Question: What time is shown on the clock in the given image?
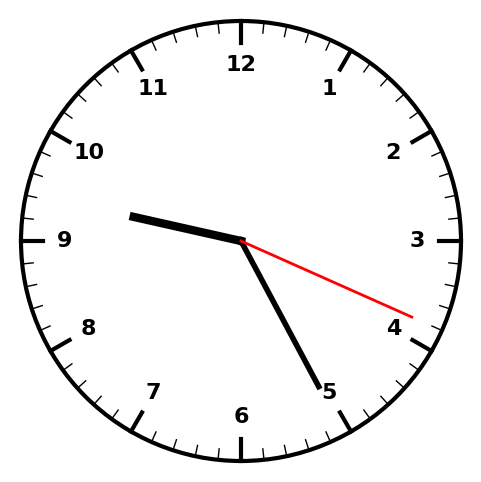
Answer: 09:25:19